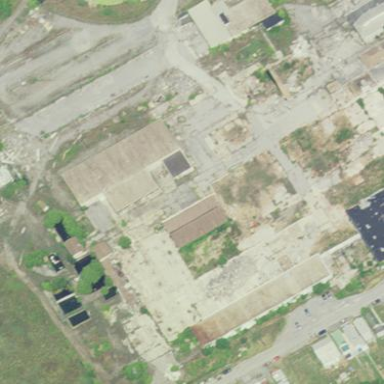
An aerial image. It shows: Historic factory.